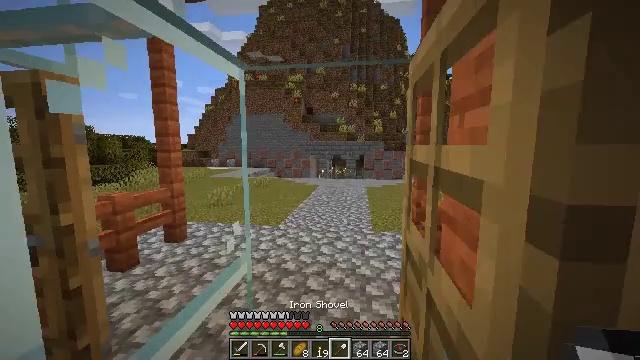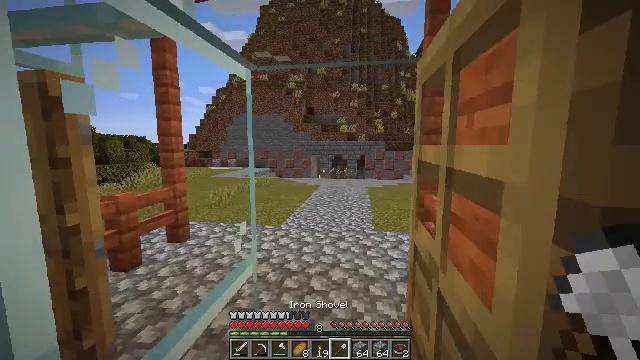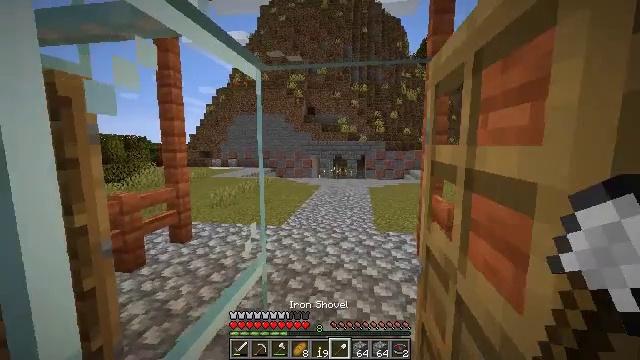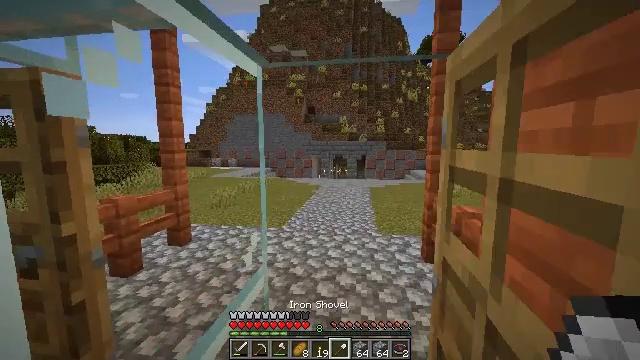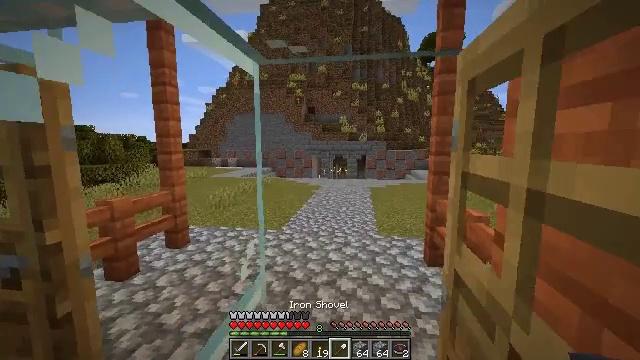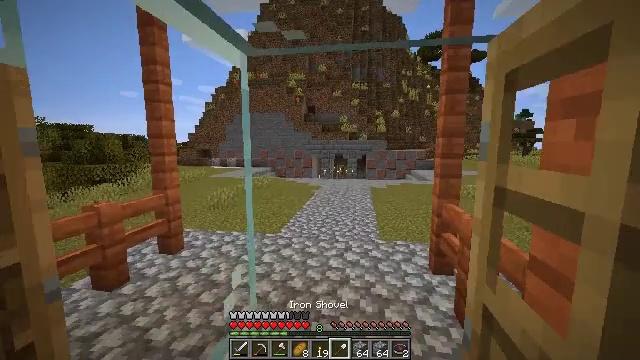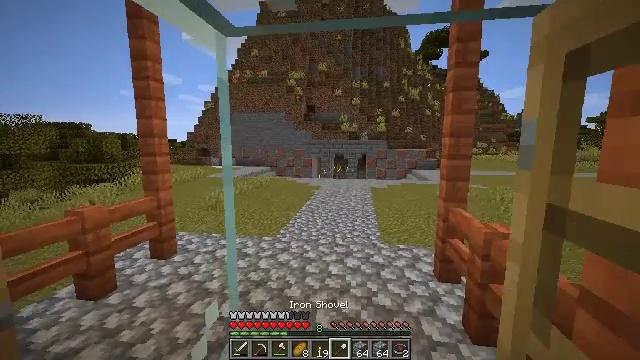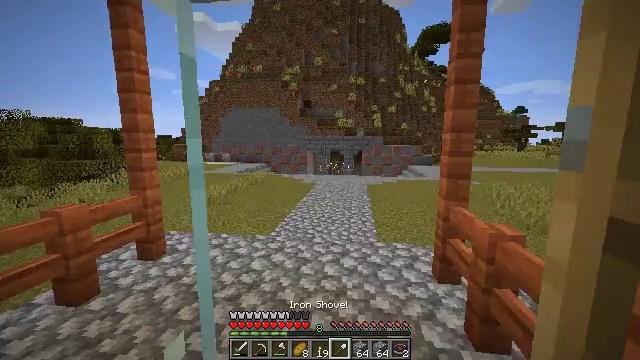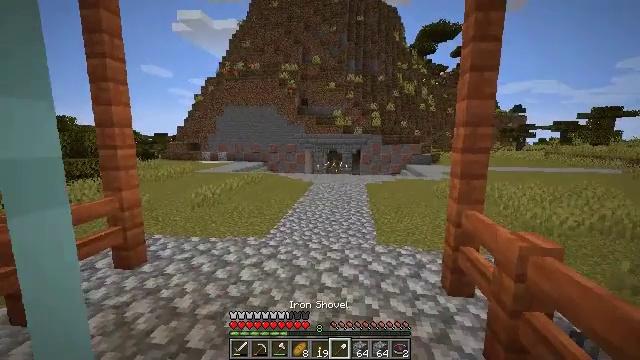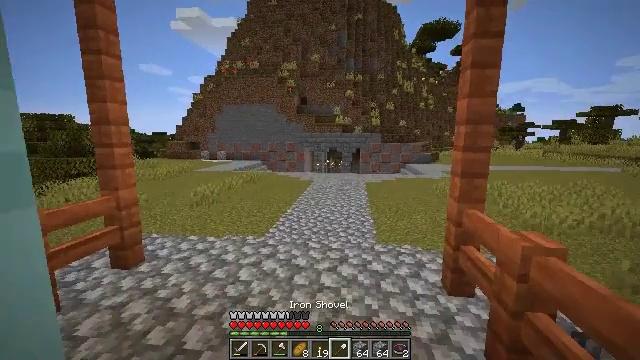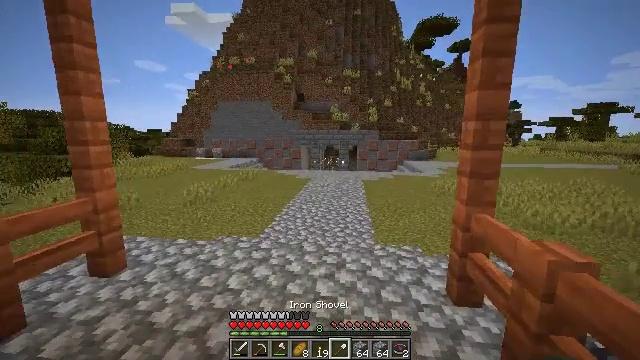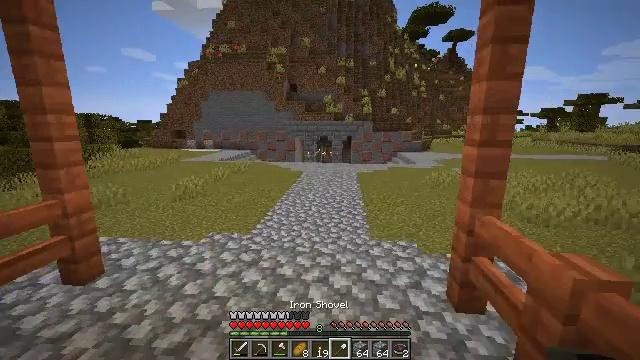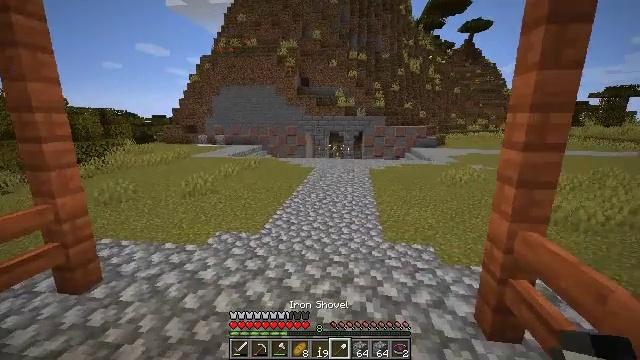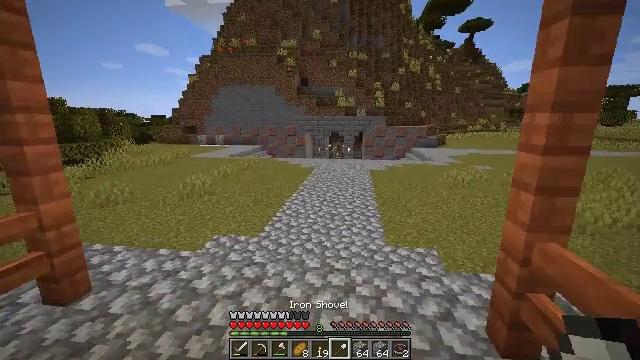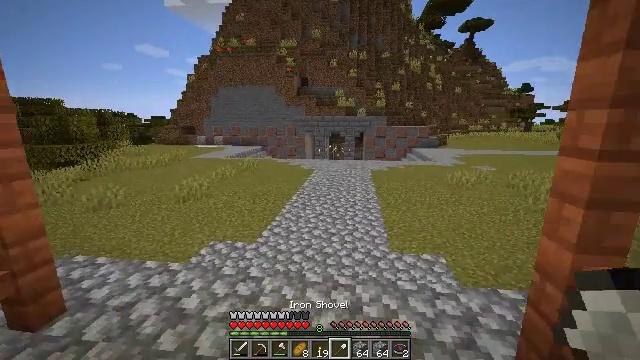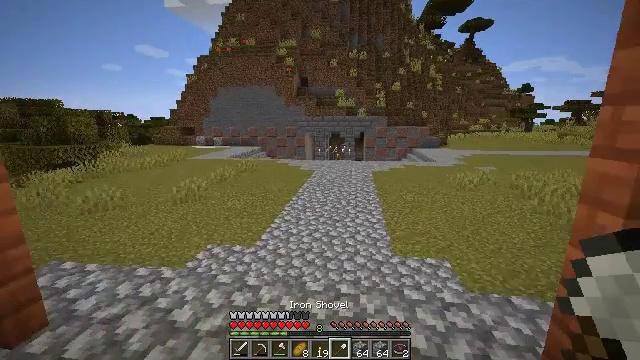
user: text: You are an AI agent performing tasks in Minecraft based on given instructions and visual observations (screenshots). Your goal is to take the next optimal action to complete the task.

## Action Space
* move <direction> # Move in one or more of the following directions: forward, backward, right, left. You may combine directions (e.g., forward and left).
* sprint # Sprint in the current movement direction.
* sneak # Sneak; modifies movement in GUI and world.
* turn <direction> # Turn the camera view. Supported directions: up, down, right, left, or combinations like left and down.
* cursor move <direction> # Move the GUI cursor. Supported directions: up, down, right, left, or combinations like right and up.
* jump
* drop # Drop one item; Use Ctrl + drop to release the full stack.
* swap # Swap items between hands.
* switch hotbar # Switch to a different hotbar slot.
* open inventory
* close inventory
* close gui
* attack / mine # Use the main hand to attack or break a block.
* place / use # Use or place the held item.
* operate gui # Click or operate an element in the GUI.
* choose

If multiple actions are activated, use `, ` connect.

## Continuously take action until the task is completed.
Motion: motion action
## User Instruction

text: Break the grass block.
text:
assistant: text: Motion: move forward
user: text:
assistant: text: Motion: move forward
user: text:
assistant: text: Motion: move forward
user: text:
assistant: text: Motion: move forward
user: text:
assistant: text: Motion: move forward
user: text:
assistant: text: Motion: move forward
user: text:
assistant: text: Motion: move forward
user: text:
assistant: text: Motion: move forward
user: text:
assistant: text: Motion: move forward
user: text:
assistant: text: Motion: move forward
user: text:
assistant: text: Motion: move forward, turn right and down
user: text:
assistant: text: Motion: move forward, turn left and down
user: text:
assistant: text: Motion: move forward
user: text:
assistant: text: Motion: move forward
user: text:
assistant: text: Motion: move forward
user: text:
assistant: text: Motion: move forward
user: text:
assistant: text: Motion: move forward
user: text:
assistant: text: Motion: move forward
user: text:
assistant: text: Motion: move forward
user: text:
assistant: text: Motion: move forward
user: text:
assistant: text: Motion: move forward
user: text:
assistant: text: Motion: move forward, turn right and down
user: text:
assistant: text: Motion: move forward, turn right and down
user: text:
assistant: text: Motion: move forward, turn down
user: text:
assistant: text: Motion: move forward
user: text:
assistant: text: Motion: move forward
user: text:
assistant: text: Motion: move forward
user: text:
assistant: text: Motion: move forward
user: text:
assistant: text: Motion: move forward
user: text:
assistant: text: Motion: move forward